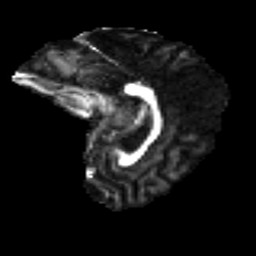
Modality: FA
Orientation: sagittal
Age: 26
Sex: female
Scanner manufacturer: ge
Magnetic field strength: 3 T
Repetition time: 7.8 s
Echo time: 0.0606 s